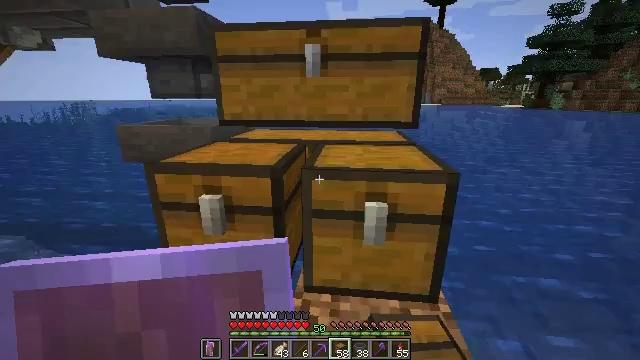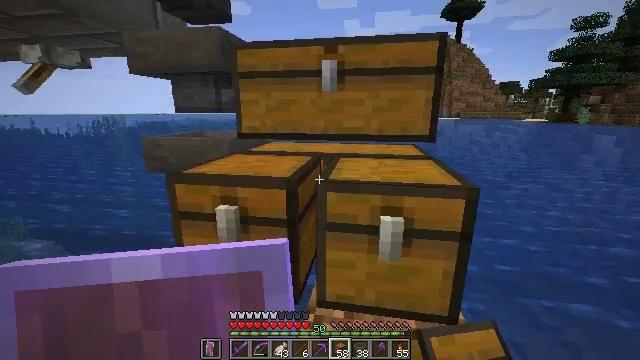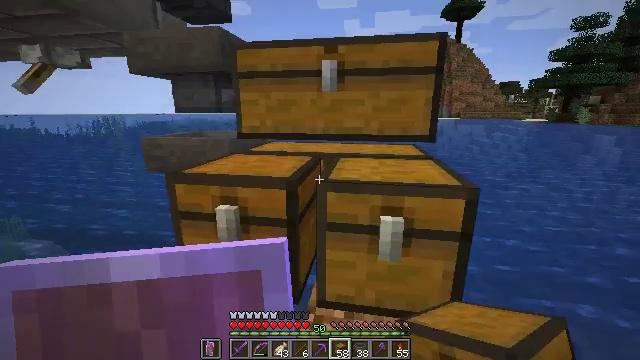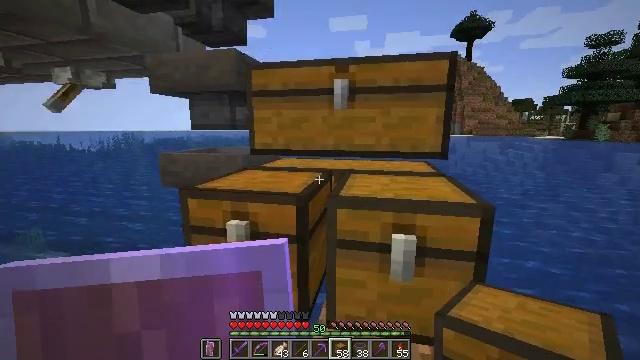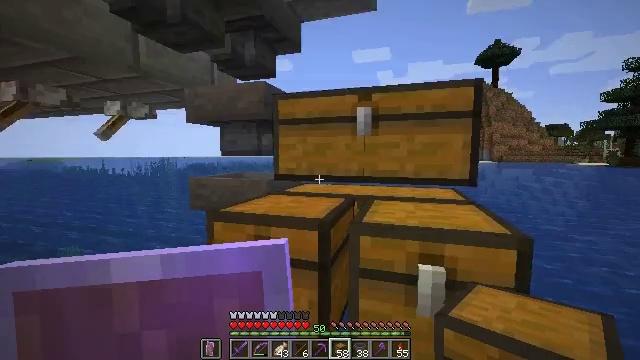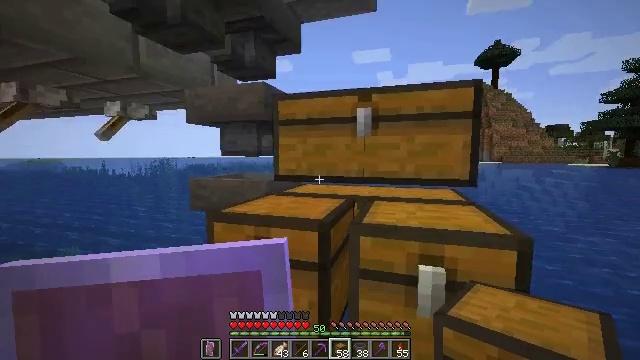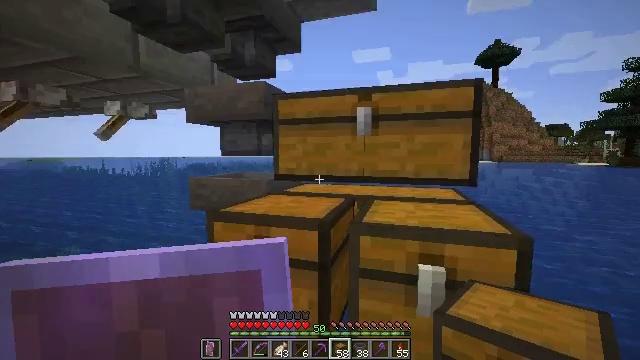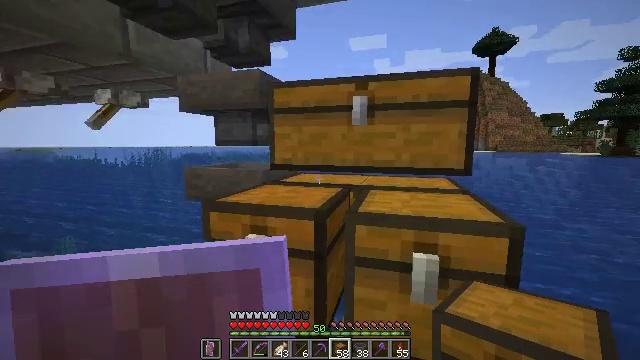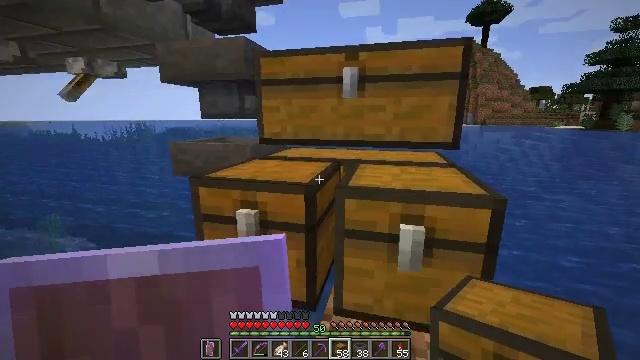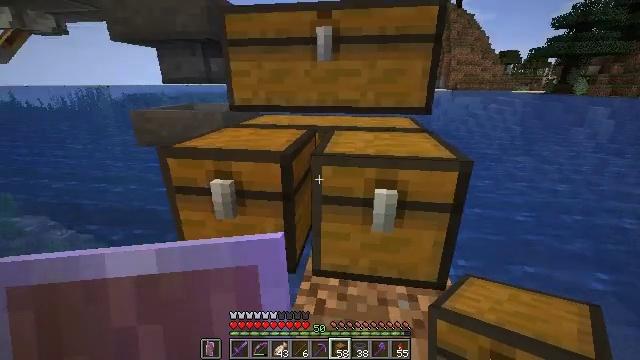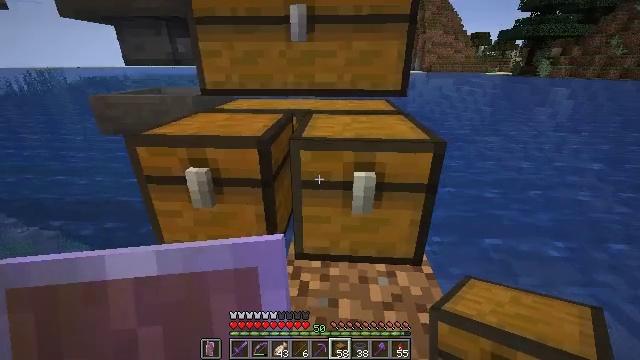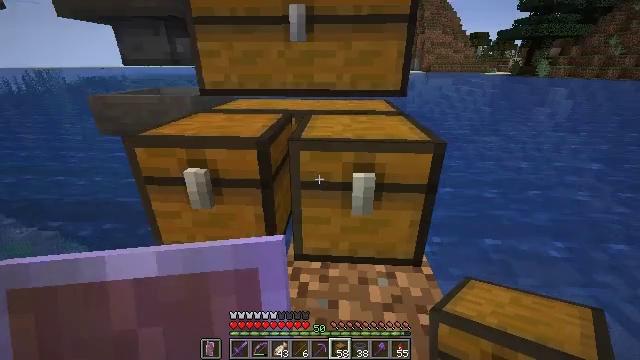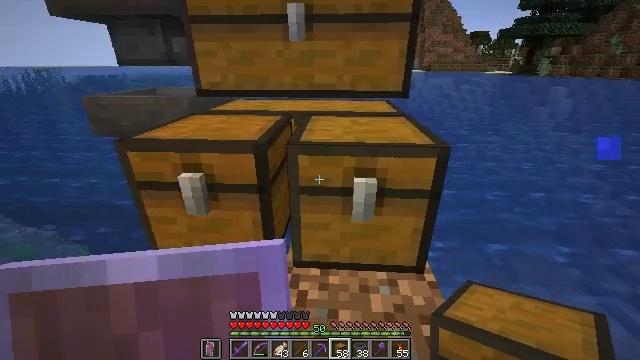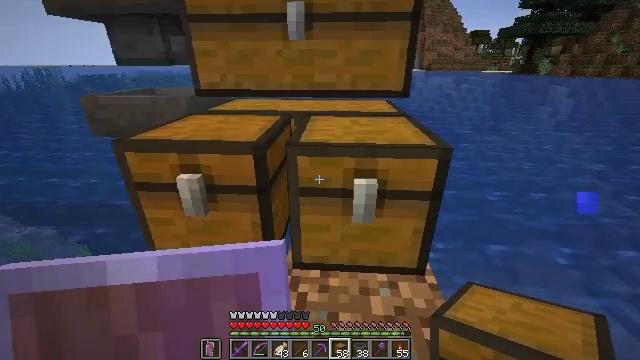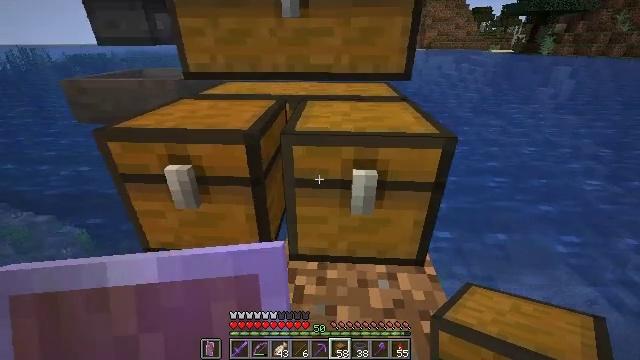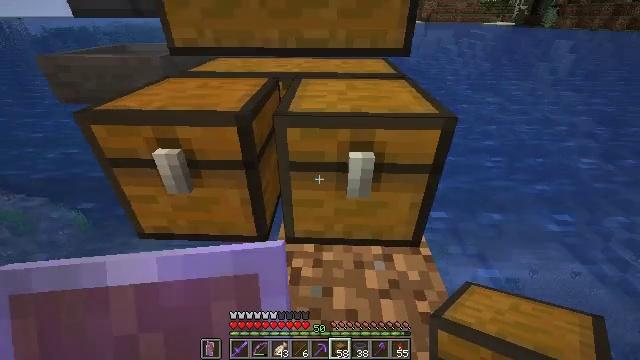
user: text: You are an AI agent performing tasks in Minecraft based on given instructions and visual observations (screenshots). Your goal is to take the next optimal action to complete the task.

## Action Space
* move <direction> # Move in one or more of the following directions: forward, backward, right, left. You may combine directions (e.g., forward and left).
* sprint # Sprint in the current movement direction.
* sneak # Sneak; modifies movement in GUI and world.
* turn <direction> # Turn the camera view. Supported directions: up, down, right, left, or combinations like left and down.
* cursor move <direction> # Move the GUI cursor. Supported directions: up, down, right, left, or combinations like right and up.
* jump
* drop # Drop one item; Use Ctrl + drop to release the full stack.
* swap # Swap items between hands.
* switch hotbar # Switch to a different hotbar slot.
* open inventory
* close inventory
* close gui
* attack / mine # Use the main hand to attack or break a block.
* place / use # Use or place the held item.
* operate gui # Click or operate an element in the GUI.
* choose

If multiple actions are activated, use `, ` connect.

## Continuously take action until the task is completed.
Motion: motion action
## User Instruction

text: Reclaim the chest into your inventory.
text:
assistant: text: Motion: sneak, turn left and up
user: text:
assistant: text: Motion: sneak
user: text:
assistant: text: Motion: sneak, turn left and up
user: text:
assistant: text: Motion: sneak, turn left and up
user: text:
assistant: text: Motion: sneak
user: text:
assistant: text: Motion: sneak
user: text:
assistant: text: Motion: sneak, turn down
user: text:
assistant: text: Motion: sneak, turn right and down
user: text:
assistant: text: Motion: sneak, turn right and down
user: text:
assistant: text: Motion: sneak, turn right and down
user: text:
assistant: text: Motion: move forward, sneak
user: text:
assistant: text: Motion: move forward, sneak
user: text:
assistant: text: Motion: move forward, sneak
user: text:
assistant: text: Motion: move forward, sneak, turn down
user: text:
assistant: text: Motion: move forward, sneak, turn right and down
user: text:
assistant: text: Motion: move forward, sneak, turn down
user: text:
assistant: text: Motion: move forward, sneak
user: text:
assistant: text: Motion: move forward, sneak
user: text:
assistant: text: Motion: move forward, sneak, turn down
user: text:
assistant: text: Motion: move forward, sneak
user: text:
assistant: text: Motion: sneak
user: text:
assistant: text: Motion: sneak
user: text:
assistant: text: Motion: sneak
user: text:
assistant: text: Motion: sneak
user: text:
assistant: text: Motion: sneak
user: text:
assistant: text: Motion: sneak
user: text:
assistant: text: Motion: sneak
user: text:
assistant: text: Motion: sneak, turn down
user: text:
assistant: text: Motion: move forward, sneak, turn down
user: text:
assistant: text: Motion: move forward, sneak